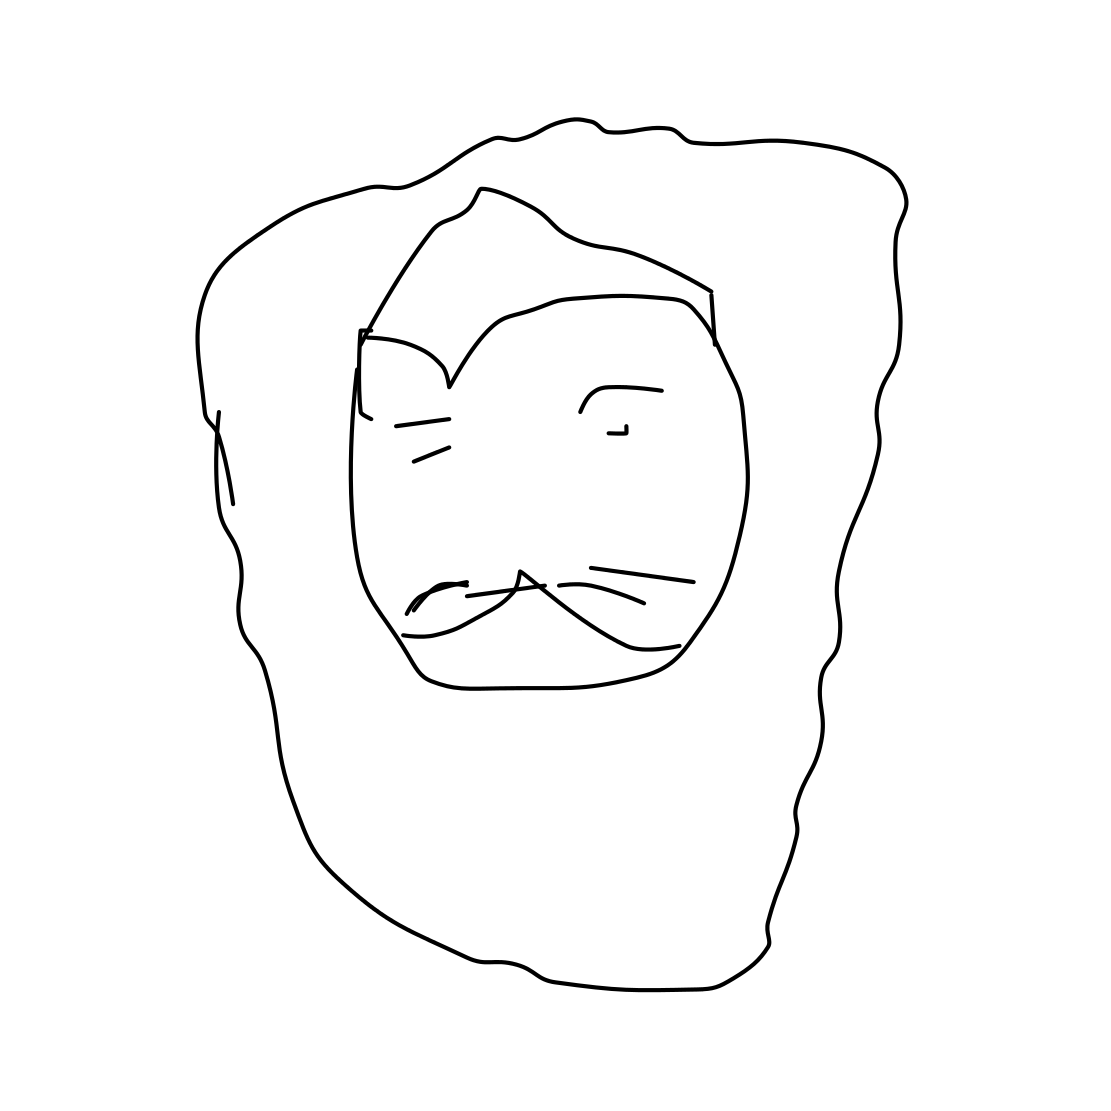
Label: lion